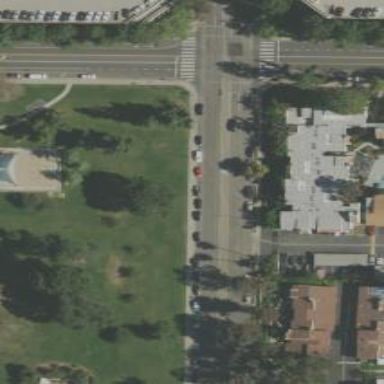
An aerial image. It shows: Secondary road with separate asphalt sidewalk.